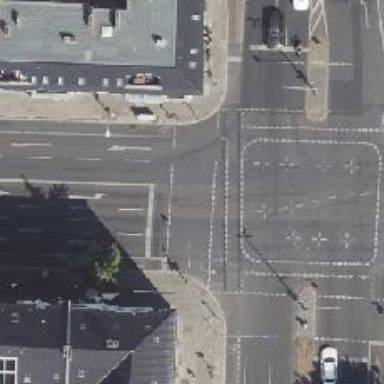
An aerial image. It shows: Secondary road with asphalt surface. The road has separate sidewalk and cycle lane on both sides.